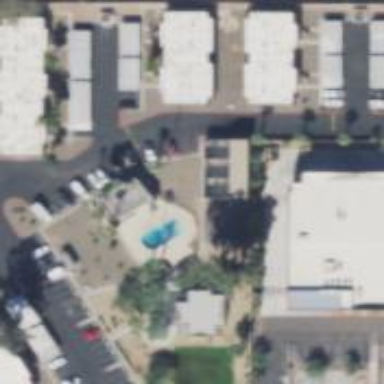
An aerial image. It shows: Swimming pool located in leisure land.